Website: walmart
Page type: billing-address
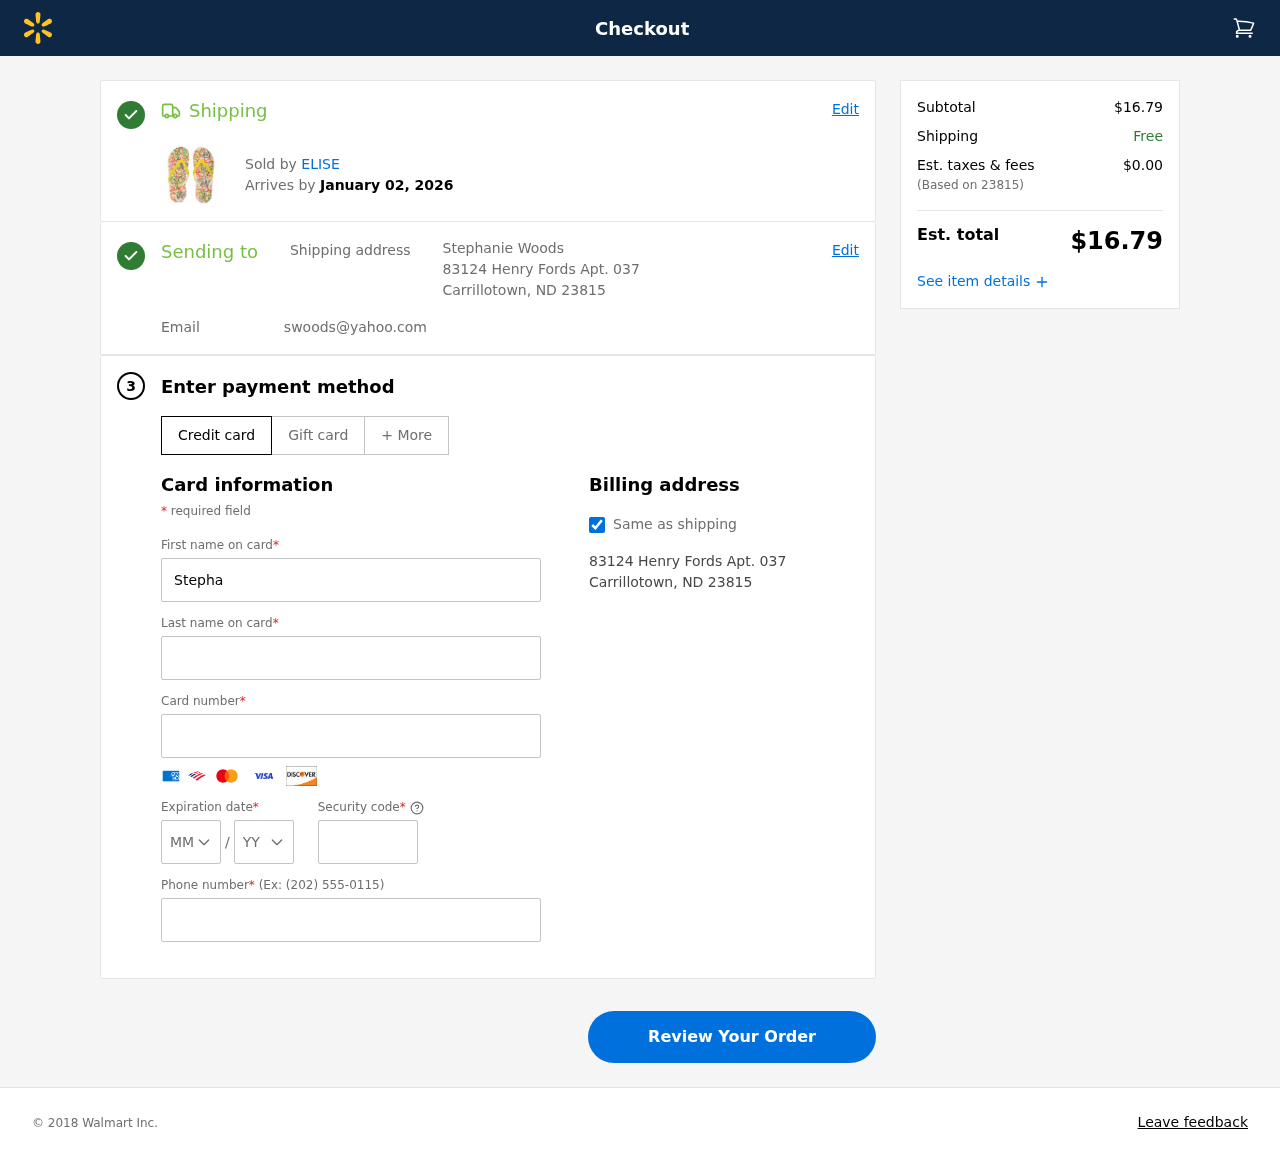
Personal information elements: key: PII_CARD_CVV
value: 427
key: PII_CARD_EXPIRY_MONTH
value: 09
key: PII_CARD_EXPIRY_YEAR
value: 27
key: PII_CARD_NUMBER
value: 4884 0563 7099 1056
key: PII_CITY_STATE_ZIP
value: Carrillotown, ND 23815
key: PII_EMAIL
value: swoods@yahoo.com
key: PII_FIRSTNAME
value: Stephanie
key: PII_FULLNAME
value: Stephanie Woods
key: PII_LASTNAME
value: Woods
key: PII_PHONE
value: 2753626885
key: PII_POSTCODE
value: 23815
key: PII_STREET
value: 83124 Henry Fords Apt. 037
Product elements: key: PRODUCT1_BRAND
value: ELISE
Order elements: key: ORDER_DELIVERY_DATE
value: January 02, 2026
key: ORDER_SUBTOTAL
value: $16.79
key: ORDER_TAX
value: $0.00
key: ORDER_TOTAL
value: $16.79